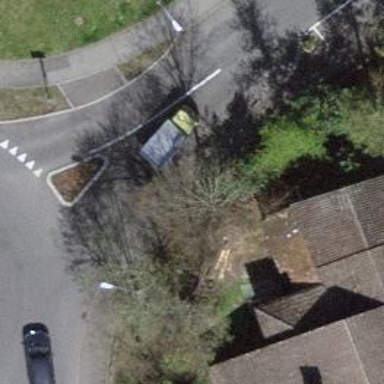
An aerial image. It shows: Kerb serving as barrier.